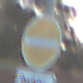
Verkehrszeichen: VerbotDerEinfahrt
Zusatzzeichen unten: SonstigeFahrzeugePersonengruppenFrei1
Umgebung: Outdoor, Nature
Tageszeit: SunriseSunset
Wetter: Clear
Licht: Natural
Jahreszeit: Winter
Kontrast: LowContrast